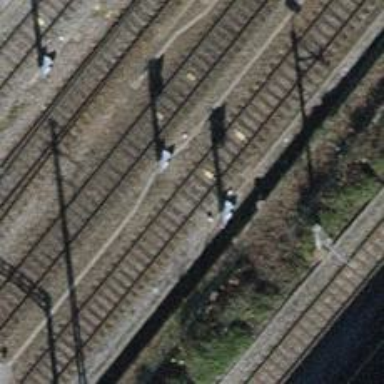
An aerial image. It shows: Rail siding with electrified contact lines.